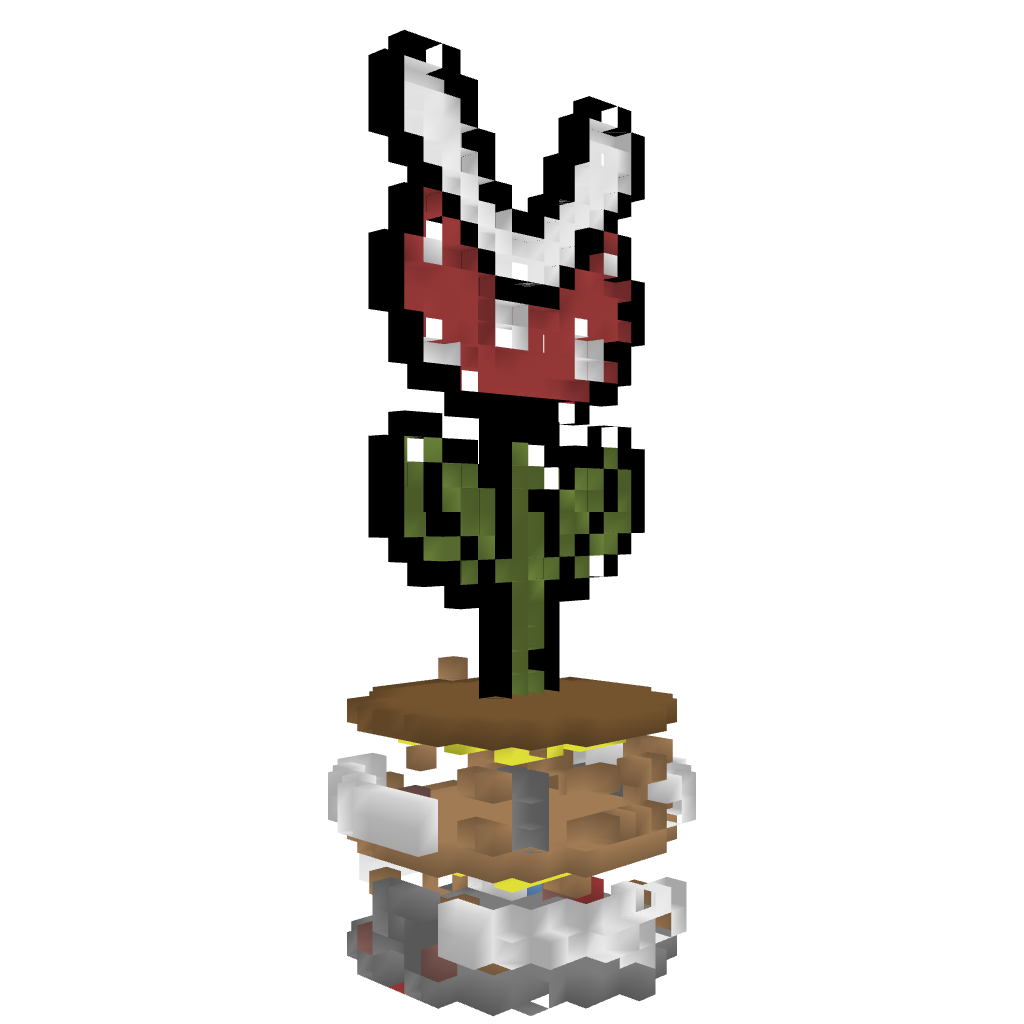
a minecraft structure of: Mario Flower Home high quality